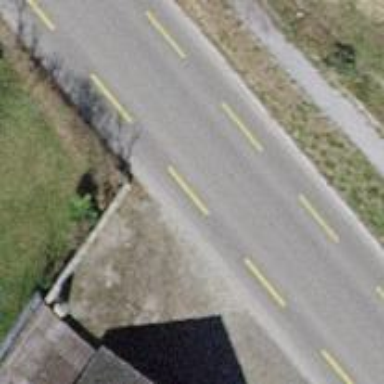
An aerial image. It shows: Secondary road with asphalt surface. It has cycle lane on both sides.